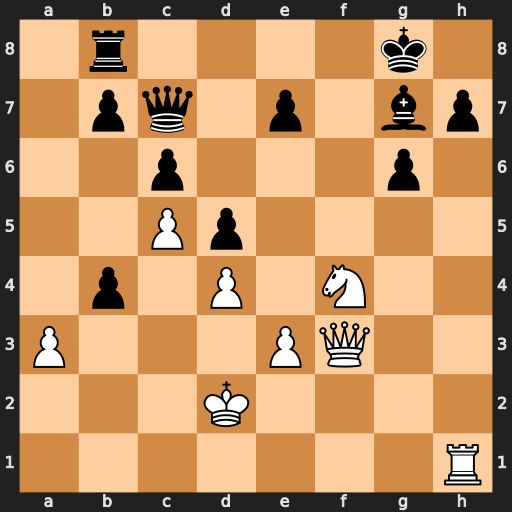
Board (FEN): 1r4k1/1pq1p1bp/2p3p1/2Pp4/1p1P1N2/P3PQ2/3K4/7R
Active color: w
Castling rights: -
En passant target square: -
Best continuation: Qh3 h6 Qe6+